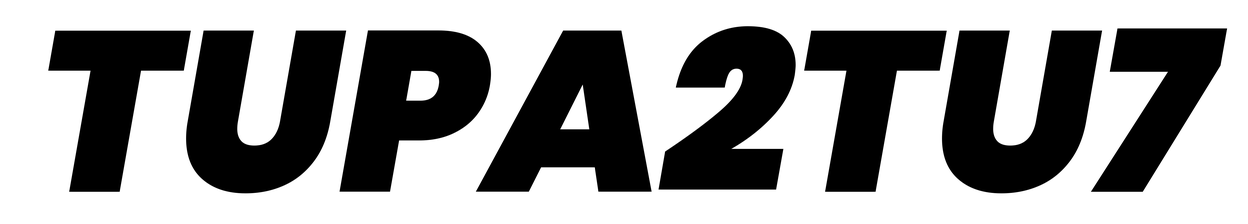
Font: Poppins-BlackItalic